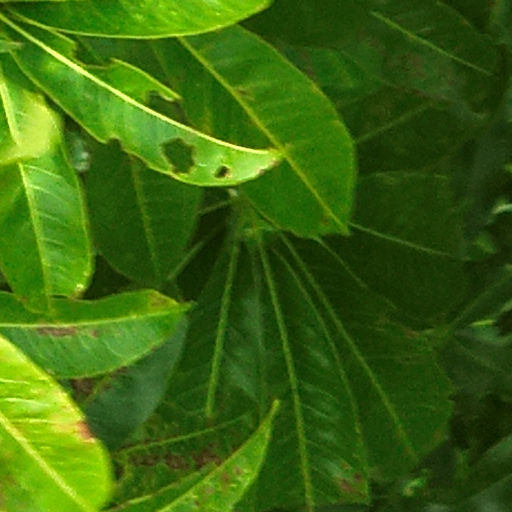
Species: Ceiba pentandra
GBIF accepted scientific name: Ceiba pentandra
Crown area (m\u00b2): 346.325